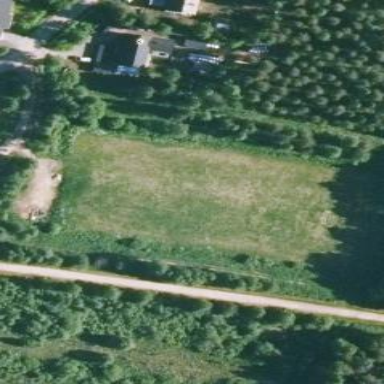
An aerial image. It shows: Pitch designated as leisure land.